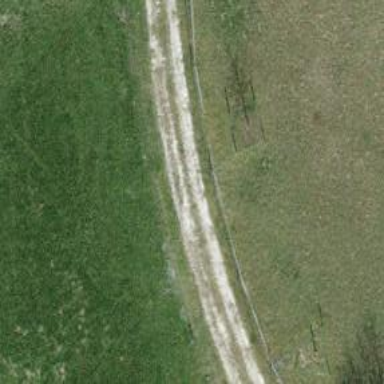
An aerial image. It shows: Track with grade 2 tracktype.